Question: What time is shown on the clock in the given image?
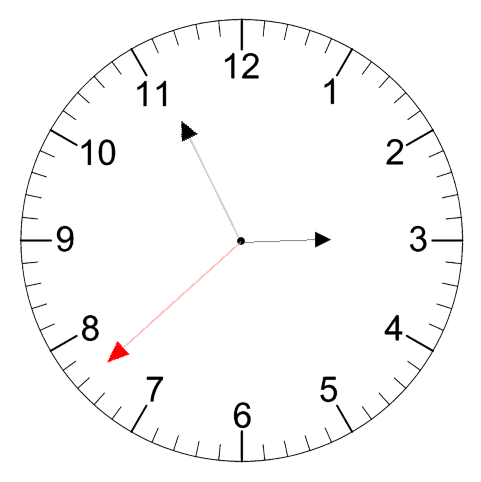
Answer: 02:55:38